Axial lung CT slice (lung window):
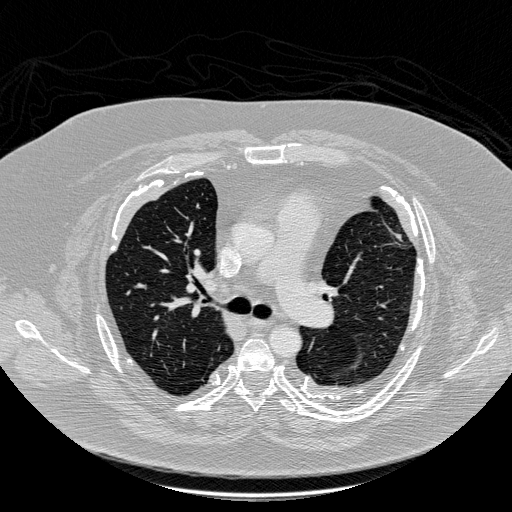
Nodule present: no